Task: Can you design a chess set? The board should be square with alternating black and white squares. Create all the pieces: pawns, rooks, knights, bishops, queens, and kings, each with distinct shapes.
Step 2933:
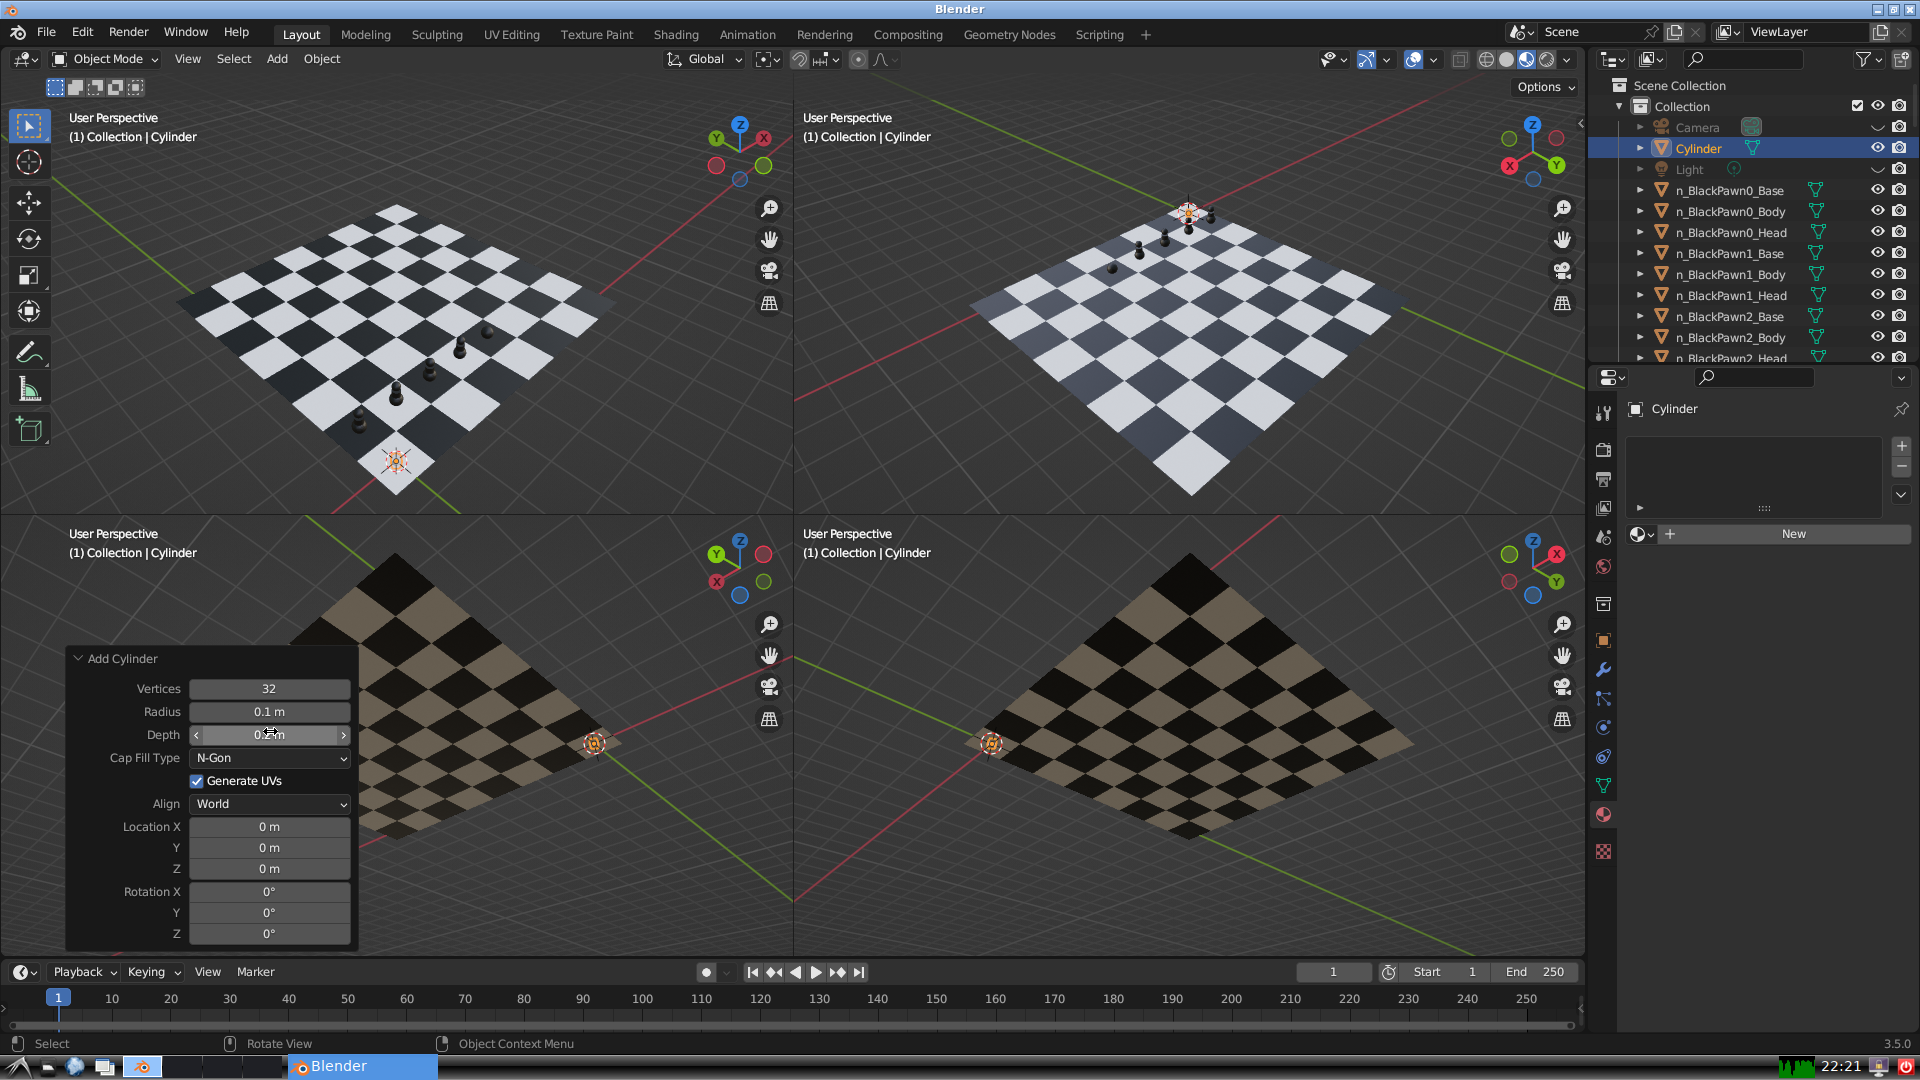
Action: {"mouse_move": [270, 824]}